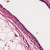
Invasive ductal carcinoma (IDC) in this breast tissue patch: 0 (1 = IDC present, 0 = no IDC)